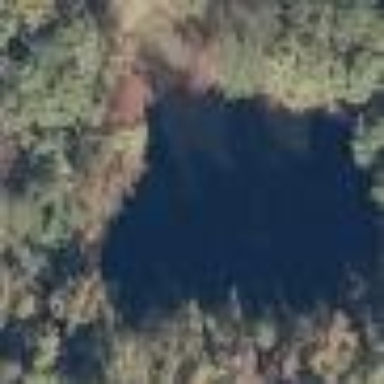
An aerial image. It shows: Pond surrounded by natural water.